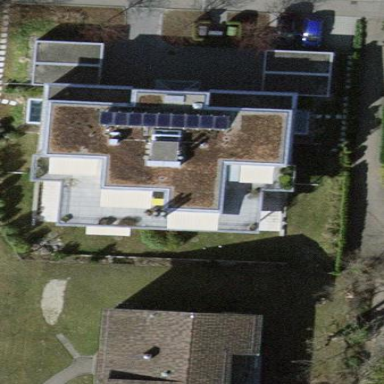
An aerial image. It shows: Building with flat roof.